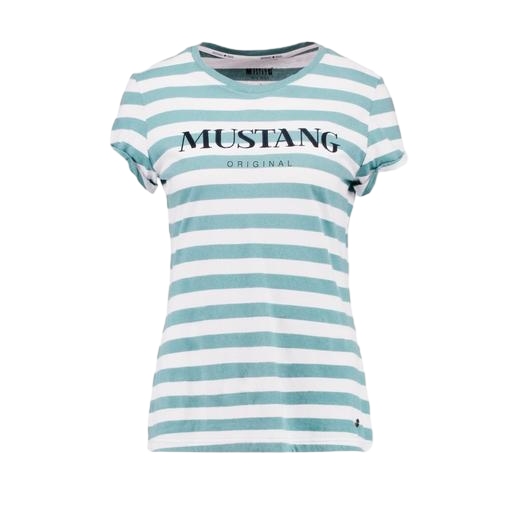
blue mustang tee, blue women's stripe true t-shirt, mid t-shirt, white background